Question: I am getting this error while implementing SMS sending in android. Attaching the image as the error is too long :)
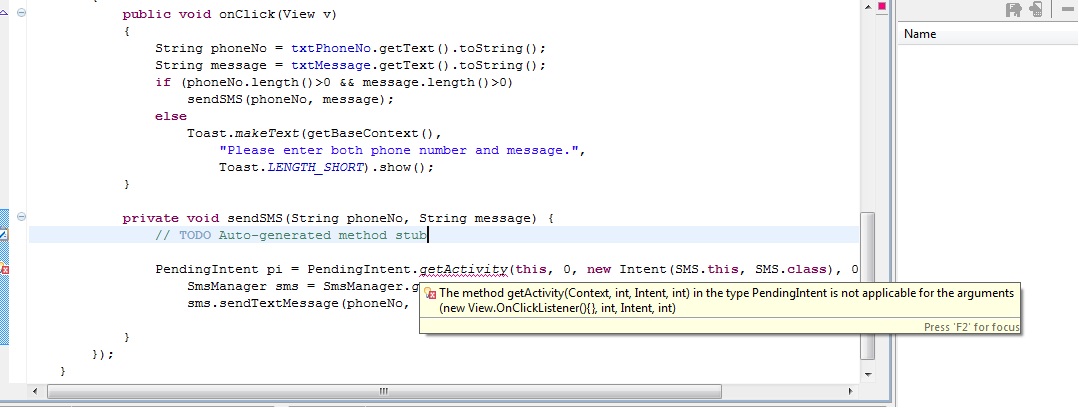
Answer: Bit hard to see but try this.
'''
PendingIntent pi = PendingIntent.getActivity(<YourActivityClass>.this, 0, ...
'''